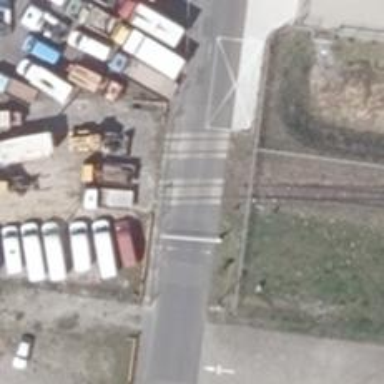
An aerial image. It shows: Railway level crossing.